Field crop: maize
Growth stage: 2
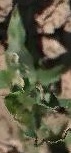
Species: maize